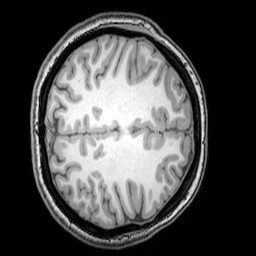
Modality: T1w
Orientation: axial
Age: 20
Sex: female
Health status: healthy
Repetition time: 0.081 s
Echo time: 0.037 s